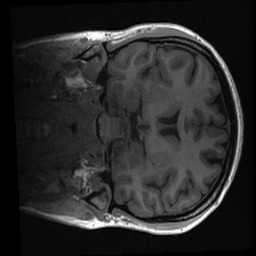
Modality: T1w
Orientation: coronal